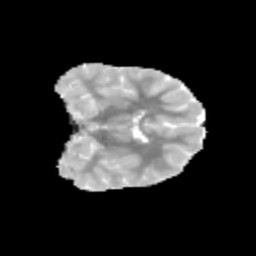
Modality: MD
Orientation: coronal
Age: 10
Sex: female
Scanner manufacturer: siemens
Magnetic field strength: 3 T
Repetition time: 3.8 s
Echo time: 0.07 s